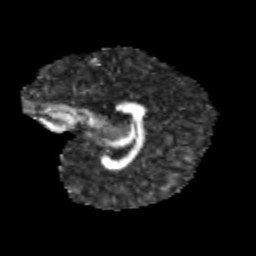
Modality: FA
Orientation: sagittal
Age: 11
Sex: female
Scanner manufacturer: siemens
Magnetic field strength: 3 T
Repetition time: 3.8 s
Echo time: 0.07 s